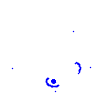
Particle: electron